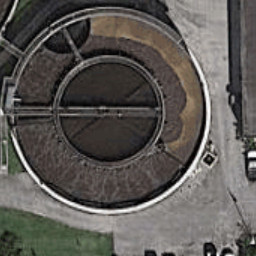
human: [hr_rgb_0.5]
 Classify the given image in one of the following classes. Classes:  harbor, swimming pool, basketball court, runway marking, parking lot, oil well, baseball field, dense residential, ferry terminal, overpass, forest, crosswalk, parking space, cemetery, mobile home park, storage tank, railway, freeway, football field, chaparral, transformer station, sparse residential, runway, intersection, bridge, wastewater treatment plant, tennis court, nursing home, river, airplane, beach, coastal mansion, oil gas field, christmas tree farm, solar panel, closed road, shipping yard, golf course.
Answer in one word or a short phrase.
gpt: wastewater treatment plant